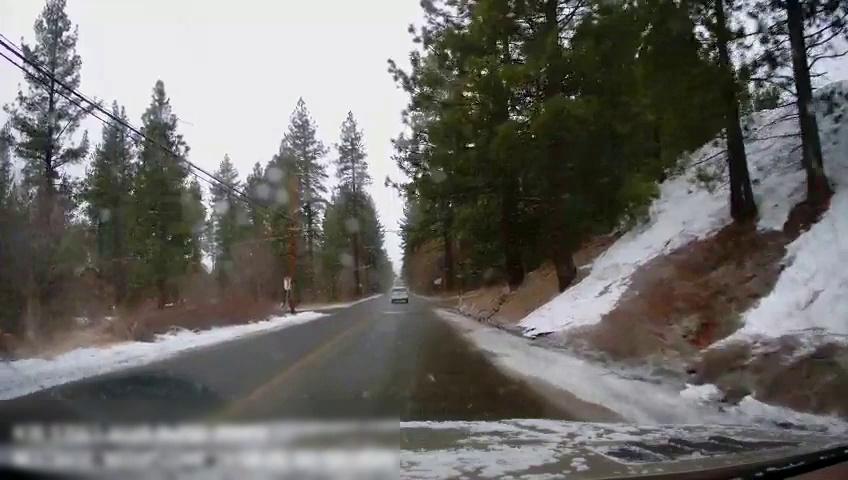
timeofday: Day
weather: Snowy
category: Vehicles | SUV
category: Drivable Space